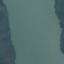
Land use / land cover class: River